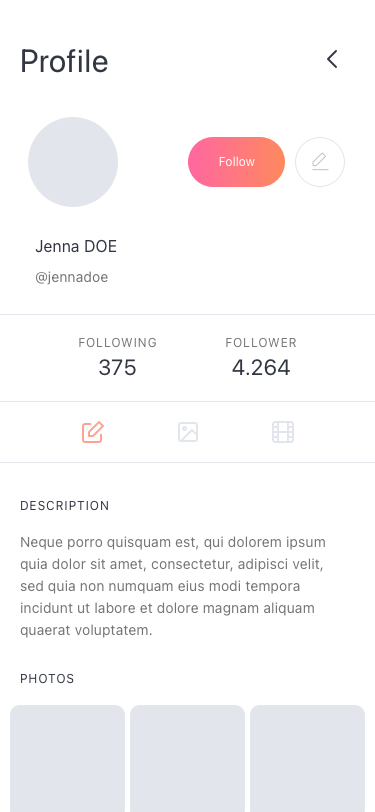
Text in this UI design:
MY LISTS
Song Name
Artist
Song Name
Artist
Song Name
Artist
FOLLOWED TRACKS
4.264
FOLLOWED LISTS
375
MY LISTS
@johndoe
John DOE
Profile